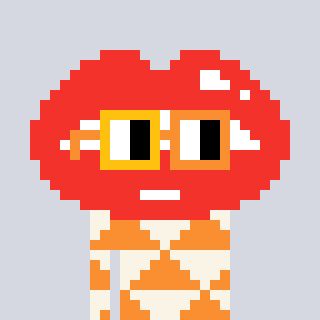
a pixel art character with square yellow and orange glasses, a lips-shaped head and a orange-colored body on a cool background